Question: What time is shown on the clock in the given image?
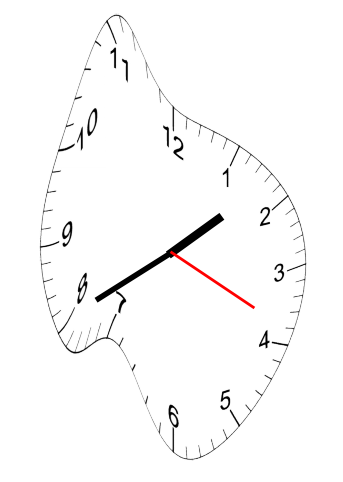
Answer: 01:40:19